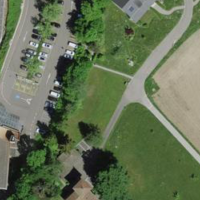
EUNIS habitat code: 55
Species observed at this site:
Chroicocephalus ridibundus
Episyrphus balteatus
Certhia brachydactyla
Poecile palustris
Corvus corone
Cyanistes caeruleus
Hygromia cinctella
Milvus milvus
Pica pica
Garrulus glandarius
Apis mellifera
Columba palumbus